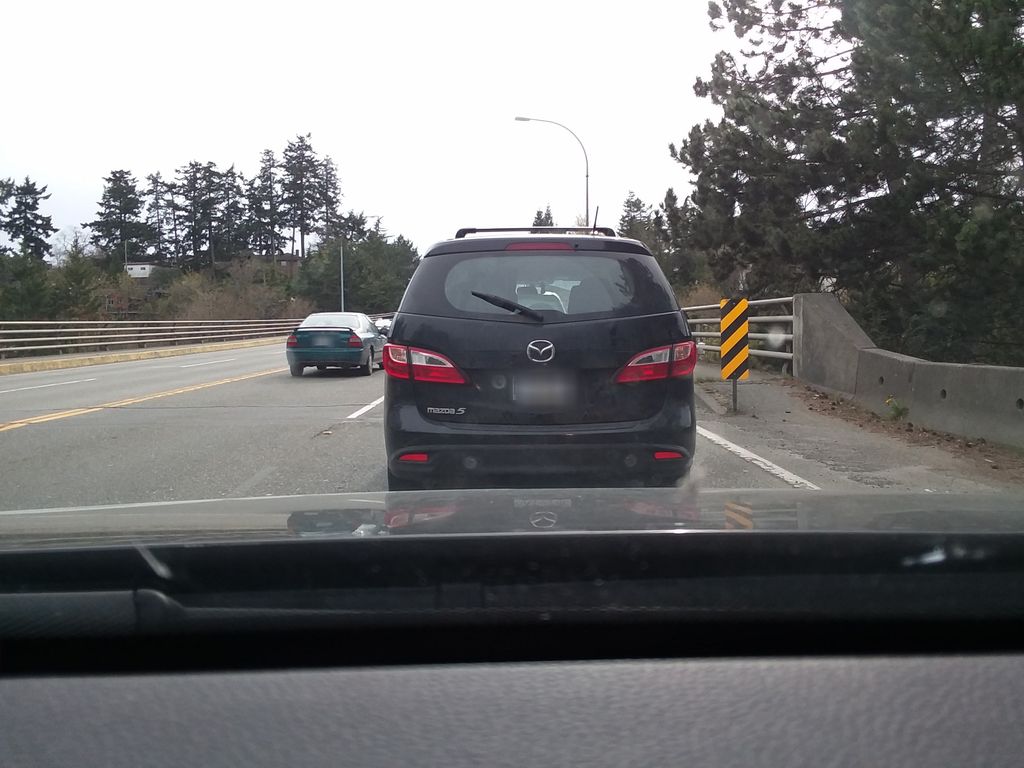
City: victoria